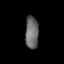
Tissue: lung
Cell type: Epithelial cells
Senescence score: 0.1914
Nuclear area (px): 416
Mean DAPI intensity: 106.24